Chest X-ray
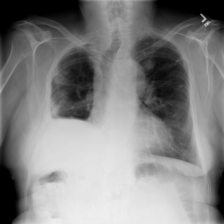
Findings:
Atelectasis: negative
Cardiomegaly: negative
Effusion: negative
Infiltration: negative
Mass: negative
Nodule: negative
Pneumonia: negative
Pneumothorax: negative
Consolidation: negative
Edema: negative
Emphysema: negative
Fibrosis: positive
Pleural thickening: negative
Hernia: negative